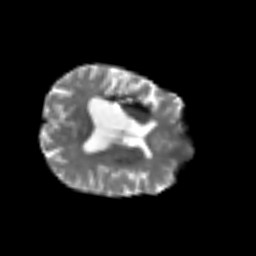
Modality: T2w
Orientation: axial
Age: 51
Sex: female
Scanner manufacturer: siemens
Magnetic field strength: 3 T
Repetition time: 3.2 s
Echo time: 0.081 s